Question: I have a button that increments an upvote. I'd like to make the button with ajax so it does not reload the page. I am trying to follow <URL>, but my button uses '<a type="button">'. Is this an issue with my html ?
'''
@login_required
def upvote(request):
recommendation_id = None
if request.method == 'GET':
#recommendation_id = request.GET['recommendation_id']
recommendation_id = request.POST.get('recommendation_id', False)
upvotes = 0
if recommendation_id:
recommendation = coremodels.Recommendation.objects.get(id=int(recommendation_id))
user = request.user
recommendation.votes.up(user)
upvotes = recommendation.votes.count()
return HttpResponse(upvotes)
'''
'''
url(r'^upvote/', coreviews.upvote, name='upvote'),
'''
'''
<a type="button" id="upvotes" data-recommendation="{{ recommendation.id }}" href="{% url 'upvote' %}" class="btn btn-primary pull-right"><span class="glyphicon glyphicon-thumbs-up"></span>Upvote</a>
'''
'''
$('#upvotes').click(function(event){
event.preventDefault();
var recommendation = $(this).attr("data-recommendation");
$.get('/upvote/', {recommendation_id: recommendation}, function(data){
$('#upvotes').hide();
});
});
'''
### Current Error:
The page is still reloading on click. The views.py 'request.GET['recommendation_id']' is unsuccessful.

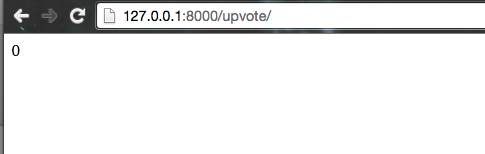
Answer: Your page is reloading because you have 'event.preventDefault' but it's not attached to any event. You have to put in the function as I did below
'''
$('#upvotes').click(function(event){
event.preventDefault();
var recommendation = $(this).attr("data-recommendation");
$.get('/upvote/', {recommendation: recommendation}, function(data){
$('#like_count').html(data);
$('#upvote').hide();
});
});
'''
or remove all the events and use 'return false' at the bottom of the function.
'''
$('#upvotes').click(function(){
var recommendation = $(this).attr("data-recommendation");
$.get('/upvote/', {recommendation: recommendation}, function(data){
$('#like_count').html(data);
$('#upvote').hide();
});
return false;
});
'''
Also, you have no 'data-recommendation' attribute in your upvotes button markup. If you look at the example you're trying to use, you'll see the author has it in this line:
'''
<button id="likes" data-catid="{{category.id}}" class="btn btn-primary" type="button">
'''